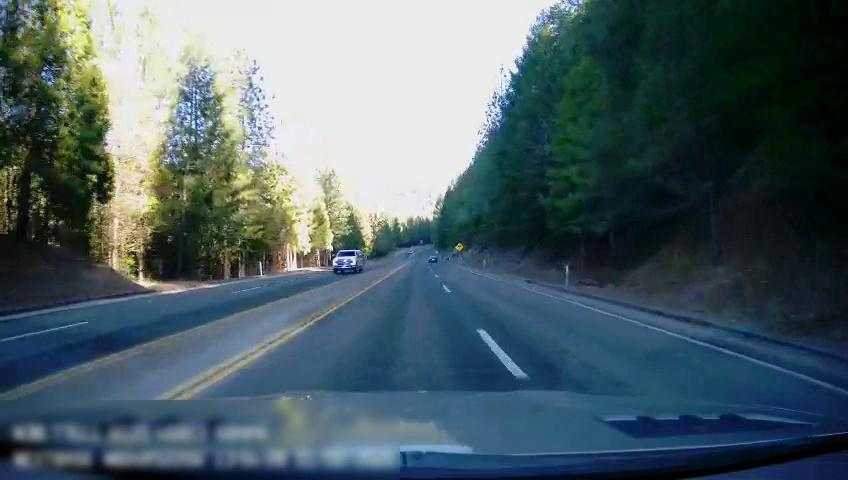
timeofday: Day
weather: Sunny
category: Drivable Space
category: Vehicles | SUV
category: Lanes | Opposite Lane
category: Lanes | Alternate Lane
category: Lanes | Current Lane
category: Lanes | Opposite Lane
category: Lanes | Current Lane
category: Lanes | Alternate Lane
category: Lanes | Opposite Lane
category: Traffic | Signs